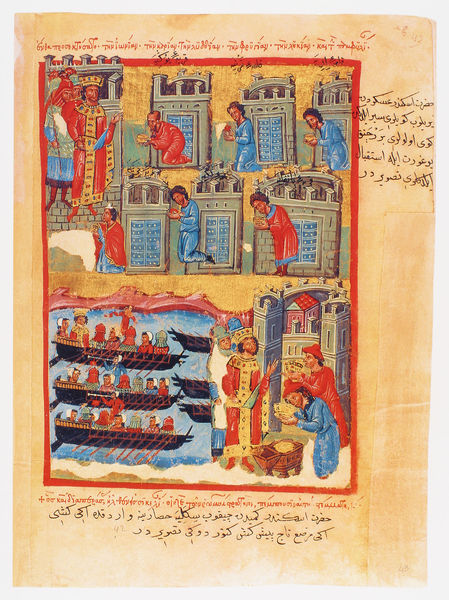
Titel: Der griechische Alexanderroman
Institution: Venedig, Hellenic Institute Codex Gr. 5
Schlagwörter: blau, fluss, stadt, ufer, tür, gebäude, rot, schloss, rahmen, kirche, land, gold, blatt, krone, boot, boote, handel, schiffe, schrift, hafen, könig, ruderboot, rudern, tor, zinnen, truhe, buch, burg, türme, knien, herrscher, beten, buchseite, tore, arabisch, griechisch, mittelalter, verbeugen, zinne, bauwerk, ruderboote, überfahrt, geschenke, buchmalerei, alexander, zweigeteilt, evangeliar, manuskript, schift, darbringen, tr, alexanderroman, er mgold